Question: I have implemented a simple method to delete multiple items from a listview following this solution <URL>
I'm not sure why I'm getting the null pointer exception as I believe I have assigned everything correctly.
Can someone better explain why I could be getting this error? Or perhaps a better way of deleting selected line items from a listview?
The complete class is posted below for better understanding:
'''
public class TopRatedFragment extends Fragment implements OnClickListener {
ListView mListView;
EditText mValue;
Button mAdd,mDel;
ArrayList<String> list = new ArrayList<String>();
ArrayAdapter<String> adapter;
SparseBooleanArray mCheckStates ;
@Override
public View onCreateView(LayoutInflater inflater, ViewGroup container,Bundle savedInstanceState) {
View rootView = inflater.inflate(R.layout.fragment_top_rated, container, false);
mAdd = (Button)rootView.findViewById(R.id.newList);
mDel = (Button)rootView.findViewById(R.id.delBtn);
mAdd.setOnClickListener(this);
mDel.setOnClickListener(this);
mValue = (EditText)rootView.findViewById(R.id.listData);
adapter = new ArrayAdapter<String>(getActivity(), android.R.layout.simple_expandable_list_item_1, list);
// set the lv variable to your list in the xml
mListView=(ListView)rootView.findViewById(R.id.listView);
mListView.setAdapter(adapter);
return rootView;
}
public void onClick(View v)
{
switch(v.getId()){
case R.id.newList:
//DO something
String input = mValue.getText().toString();
if(input.length() > 0)
{
// add string to the adapter, not the listview
adapter.add(input);
// no need to call adapter.notifyDataSetChanged(); as it is done by the adapter.add() method
}
break;
case R.id.delBtn:
//DO something
SparseBooleanArray checked = mListView.getCheckedItemPositions();
for (int i = 0; i < mListView.getCount(); i++){
//line 65
if (checked.get(i)==true)
{
list.remove(i);
}
adapter.notifyDataSetChanged();
}
mListView.clearChoices();
}
}
}
'''

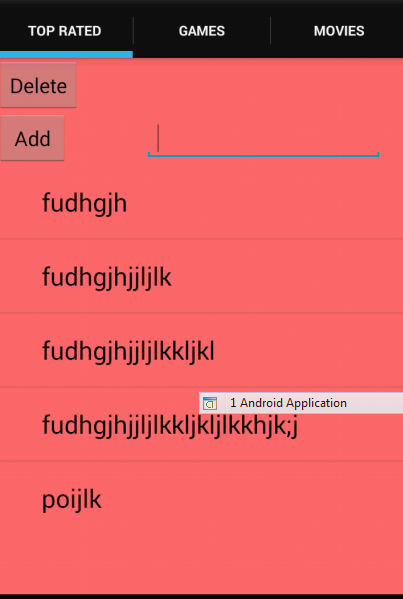
Answer: You need to use valueAt(), the working code should be
'''
SparseBooleanArray checkedItems = mListView.getCheckedItemPositions();
if (checkedItems != null) {
for (int i=0; i<checkedItems.size(); i++) {
if (checkedItems.valueAt(i)) {
String item = mListView.getAdapter().getItem(
checkedItems.keyAt(i)).toString();
Log.i(TAG,item + " was selected");
}
}
}
'''